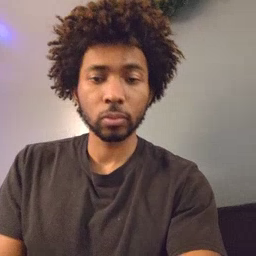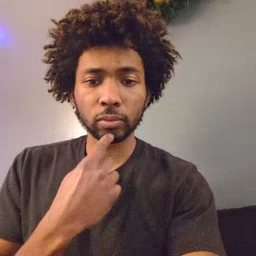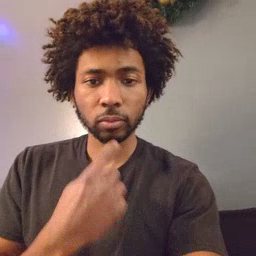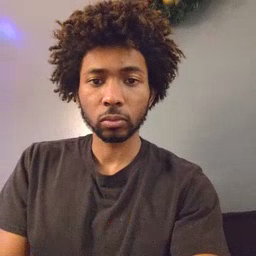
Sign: say